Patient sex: M
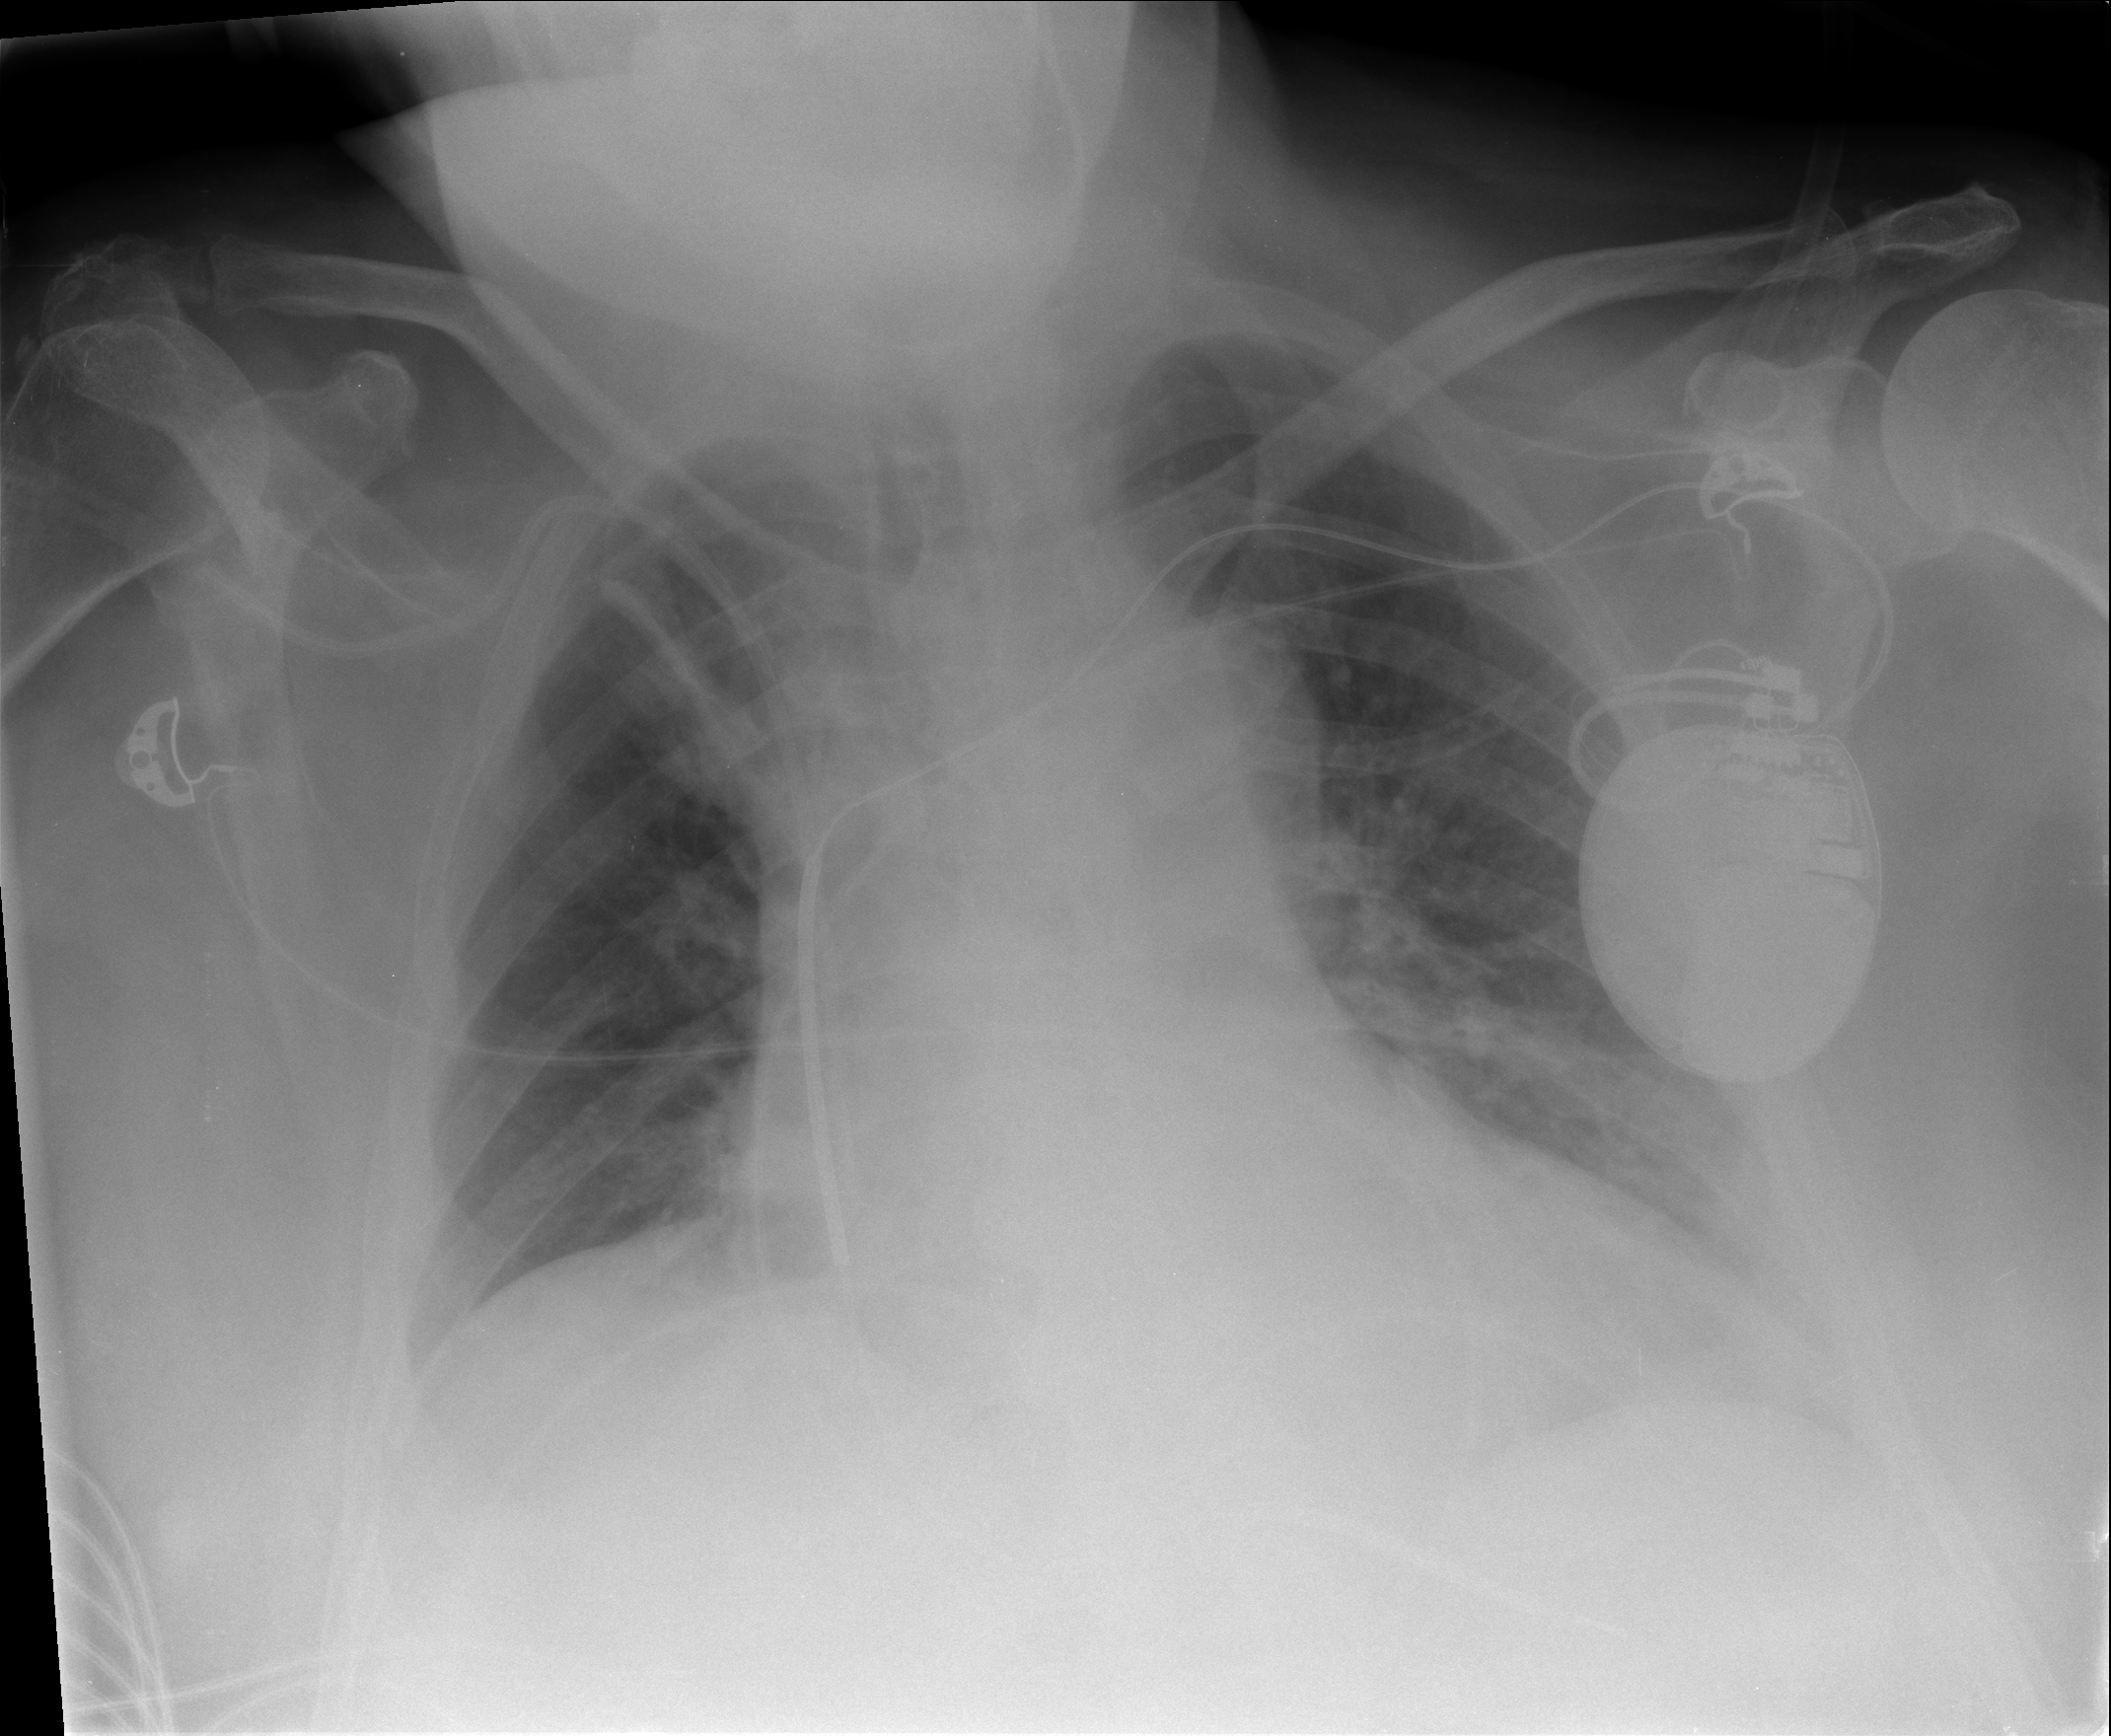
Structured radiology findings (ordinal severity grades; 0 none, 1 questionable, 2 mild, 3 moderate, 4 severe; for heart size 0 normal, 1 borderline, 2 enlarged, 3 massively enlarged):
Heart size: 2
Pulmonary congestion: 1
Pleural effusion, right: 2
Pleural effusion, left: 2
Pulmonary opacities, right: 0
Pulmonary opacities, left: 0
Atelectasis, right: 2
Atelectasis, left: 2